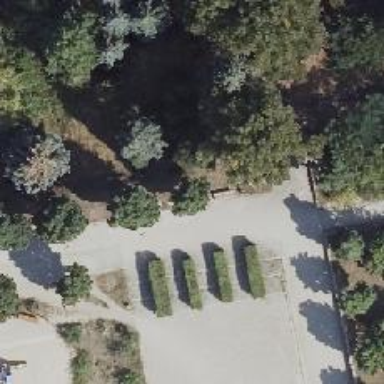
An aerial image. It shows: Broadleaved deciduous tree located in park.